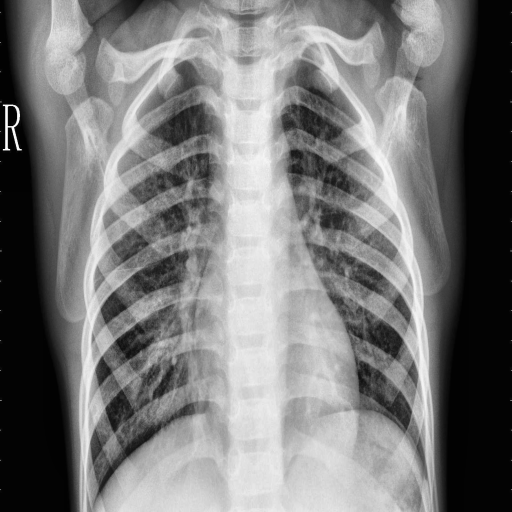
Finding: PNEUMONIA